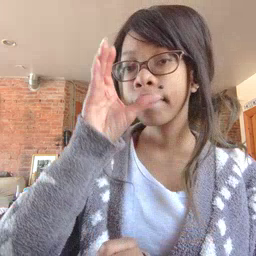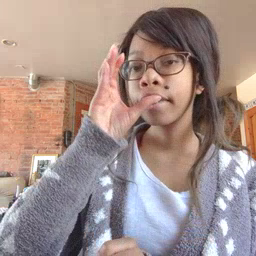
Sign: drink